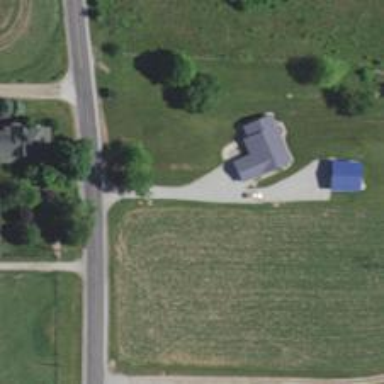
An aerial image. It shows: Driveway.